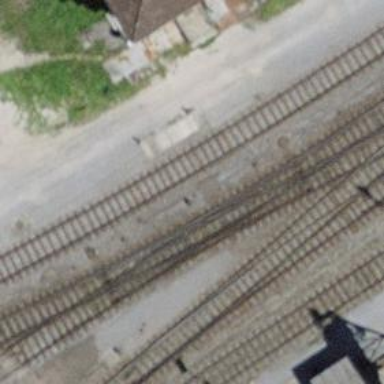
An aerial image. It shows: Disused railway yard with one track and contact line electrification.